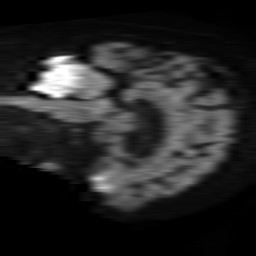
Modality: TRACE
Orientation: sagittal
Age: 74
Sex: male
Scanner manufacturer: philips
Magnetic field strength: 1.5 T
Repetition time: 4.6 s
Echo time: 0.08631 s